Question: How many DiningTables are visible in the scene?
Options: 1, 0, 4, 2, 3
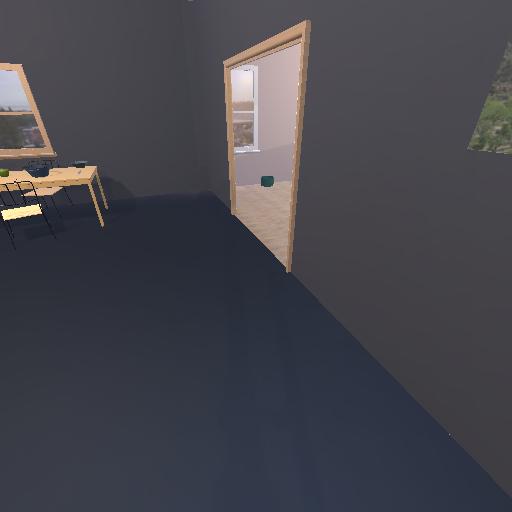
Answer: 1